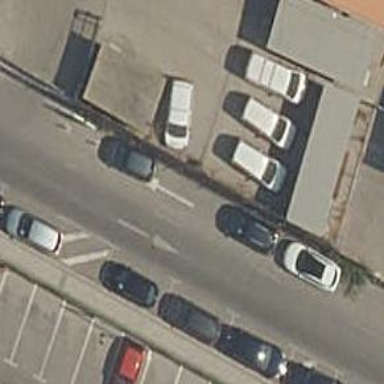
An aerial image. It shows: Sliding gate barrier.